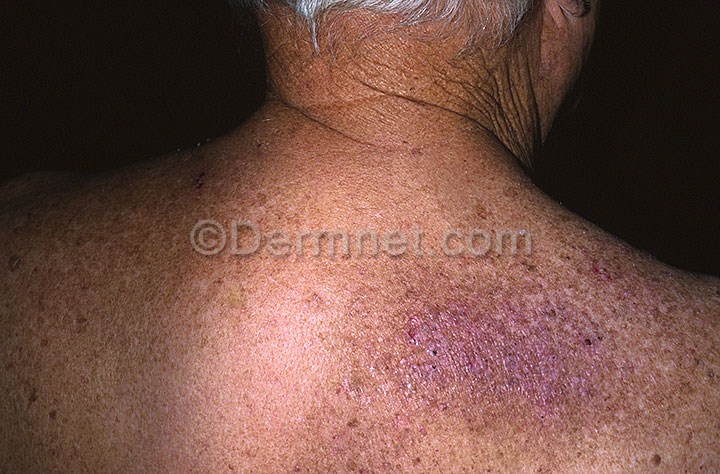
Disease: Eczema Photos